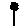
Label: flower